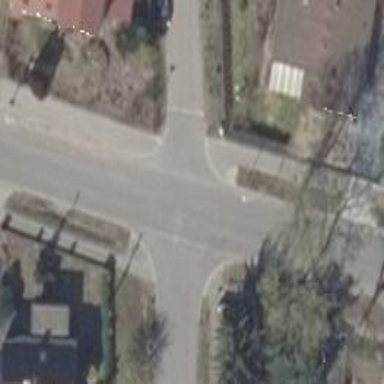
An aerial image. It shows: Unmarked crossing on footway.